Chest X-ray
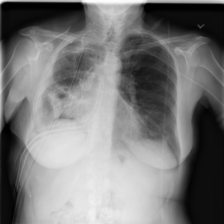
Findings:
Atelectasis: negative
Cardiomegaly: negative
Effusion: negative
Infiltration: negative
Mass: negative
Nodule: negative
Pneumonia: negative
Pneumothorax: positive
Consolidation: negative
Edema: negative
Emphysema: negative
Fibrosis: negative
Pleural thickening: negative
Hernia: negative